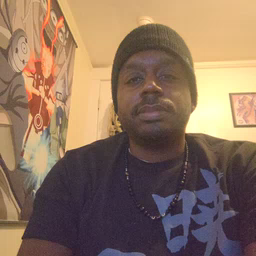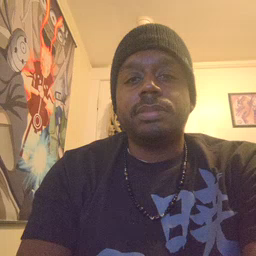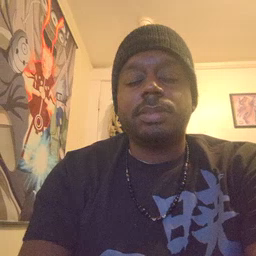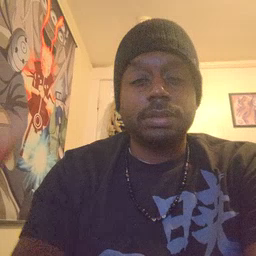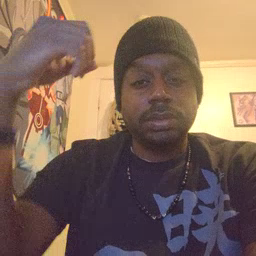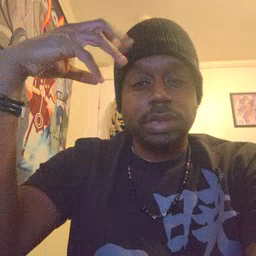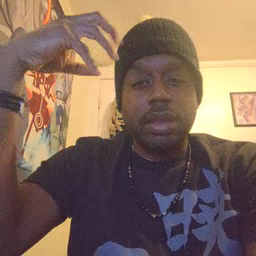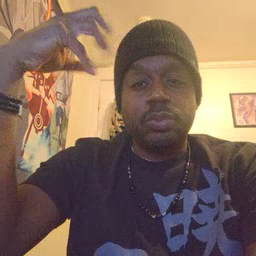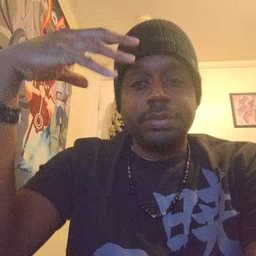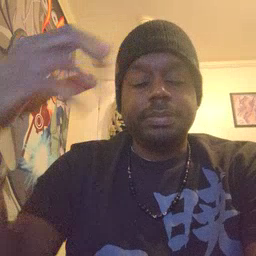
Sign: shower